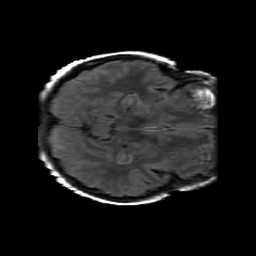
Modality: FLAIR
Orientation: axial
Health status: ill
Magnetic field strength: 3 T